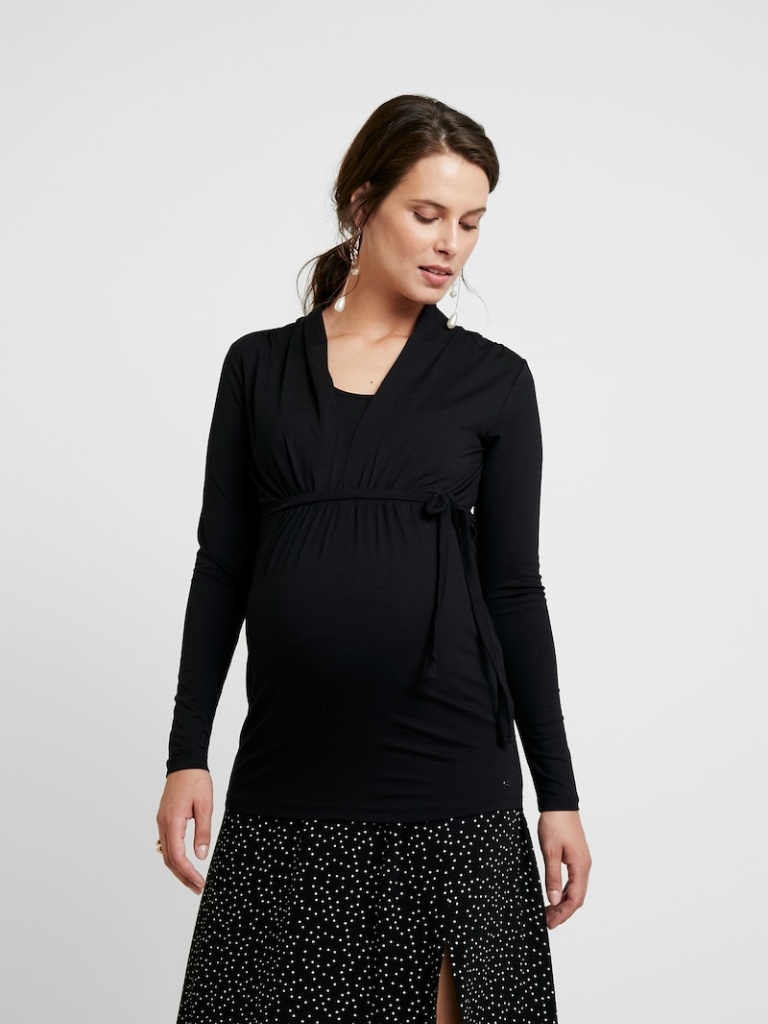
cotton fitted a long-sleeved with the sleeves down hip length Untucked v-neck top